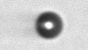
Label: bead